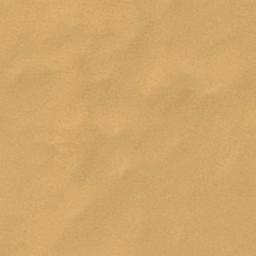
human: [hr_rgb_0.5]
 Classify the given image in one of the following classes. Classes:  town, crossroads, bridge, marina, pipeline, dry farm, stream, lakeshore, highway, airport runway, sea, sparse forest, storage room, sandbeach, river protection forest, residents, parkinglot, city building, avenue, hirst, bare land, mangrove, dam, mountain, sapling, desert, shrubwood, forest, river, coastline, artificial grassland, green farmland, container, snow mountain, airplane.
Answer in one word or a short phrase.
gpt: desert